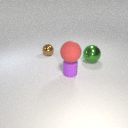
small purple rubber cylinder to the right of small brown metal sphere